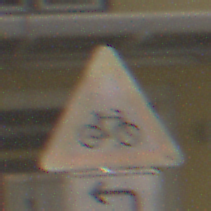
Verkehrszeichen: RadverkehrLinks
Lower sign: RichtungsangabeDurchPfeile2
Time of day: MorningAfternoon
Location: Outdoor (Urban)
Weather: PartlyCloudy
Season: NotSpecified
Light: Natural